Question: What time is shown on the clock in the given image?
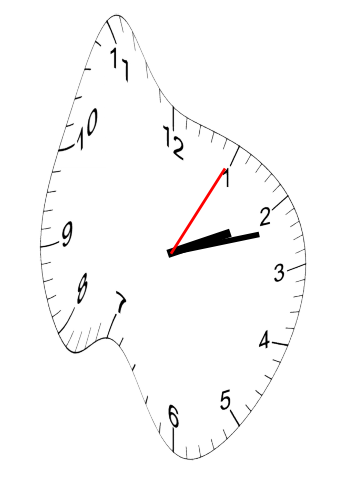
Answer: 02:12:05